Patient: sex M, age 64
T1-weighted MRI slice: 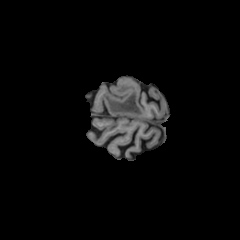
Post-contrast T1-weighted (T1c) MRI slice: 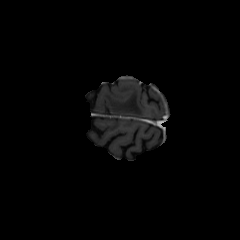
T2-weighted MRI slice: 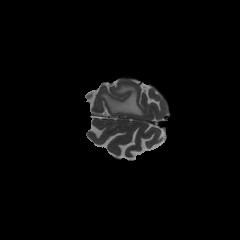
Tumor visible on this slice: yes
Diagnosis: Glioblastoma, IDH-wildtype
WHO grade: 4